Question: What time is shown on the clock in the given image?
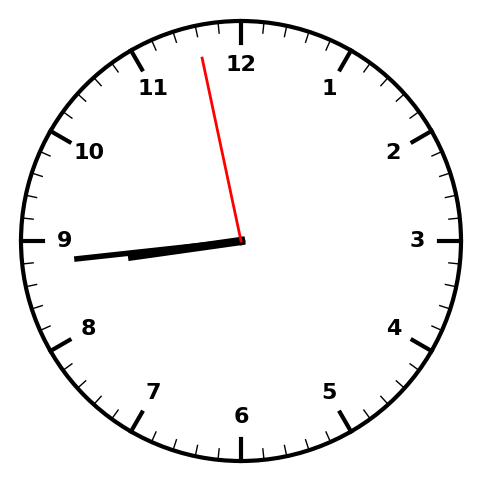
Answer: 08:43:58